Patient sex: F
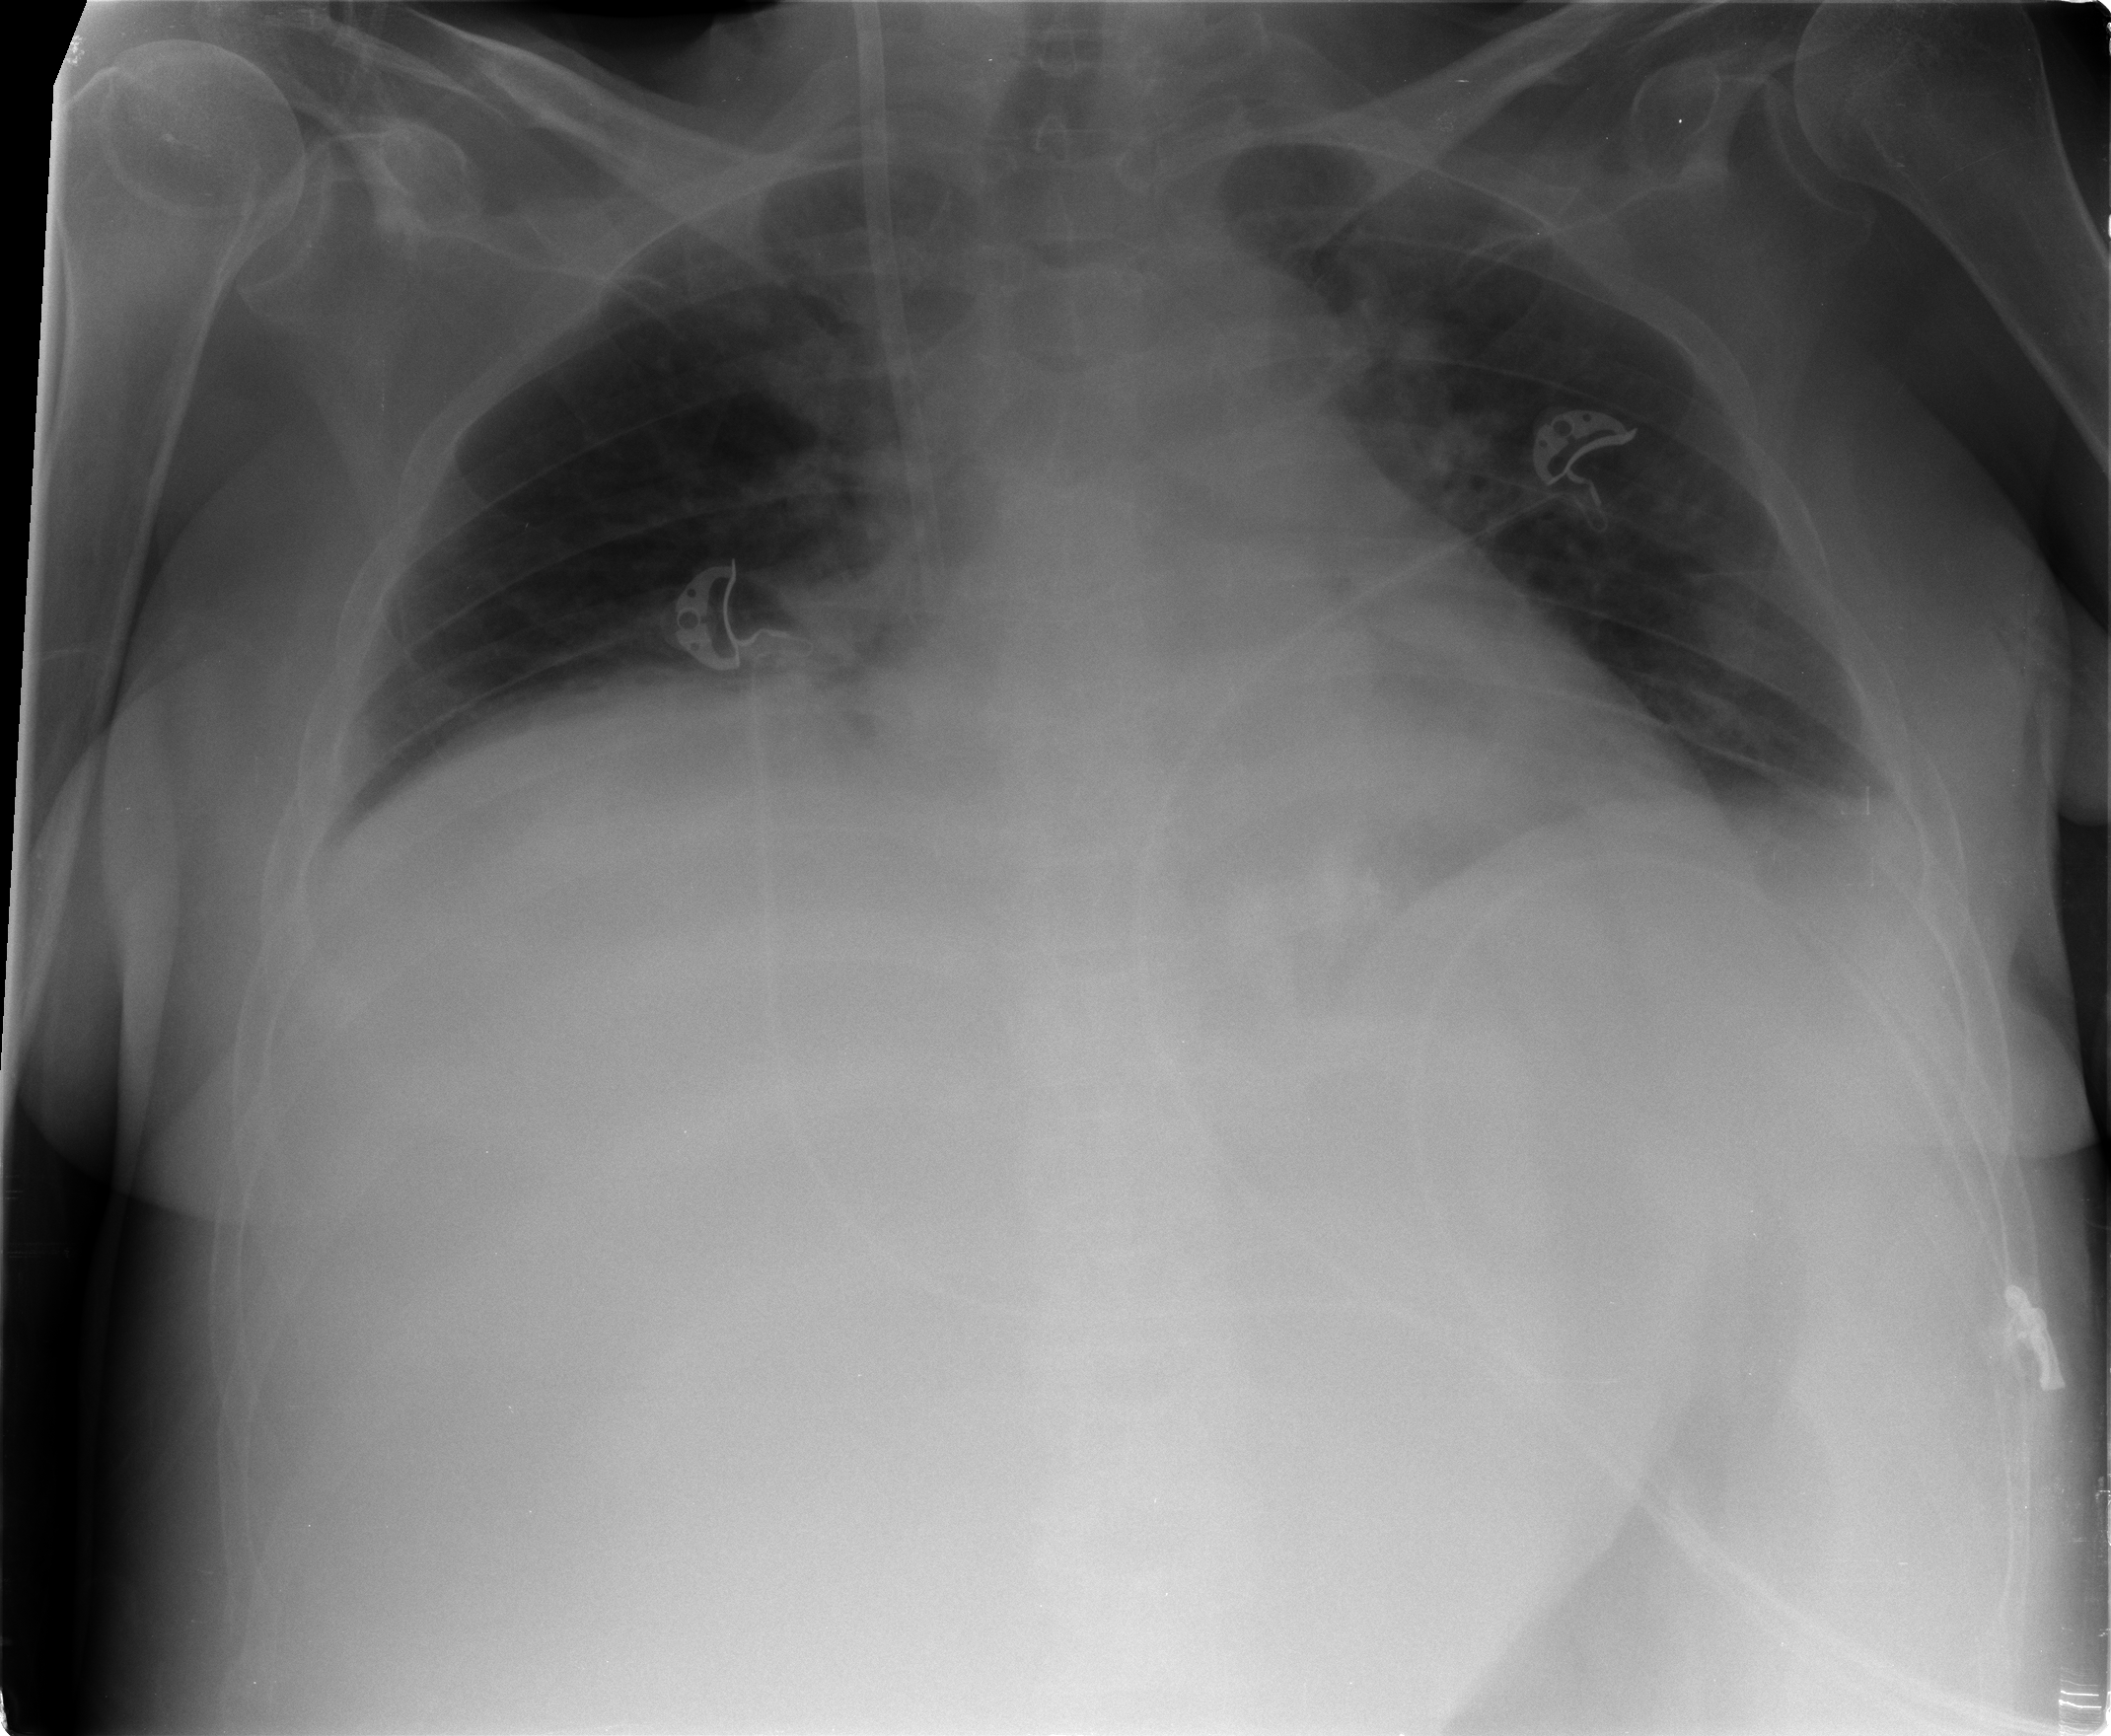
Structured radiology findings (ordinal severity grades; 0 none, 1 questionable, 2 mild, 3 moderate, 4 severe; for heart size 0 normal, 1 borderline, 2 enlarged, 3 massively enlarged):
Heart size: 2
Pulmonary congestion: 0
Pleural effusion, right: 0
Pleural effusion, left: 1
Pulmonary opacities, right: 0
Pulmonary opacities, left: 0
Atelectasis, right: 2
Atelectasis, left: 2